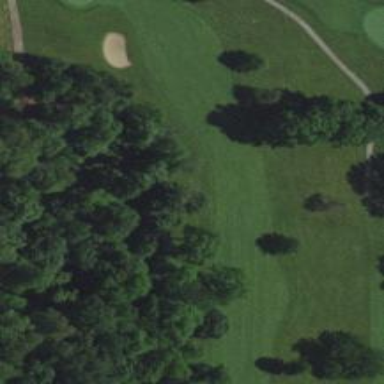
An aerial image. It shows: Grassy area designated as golf fairway.